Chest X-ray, PA view. Patient: 42 years old, sex F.
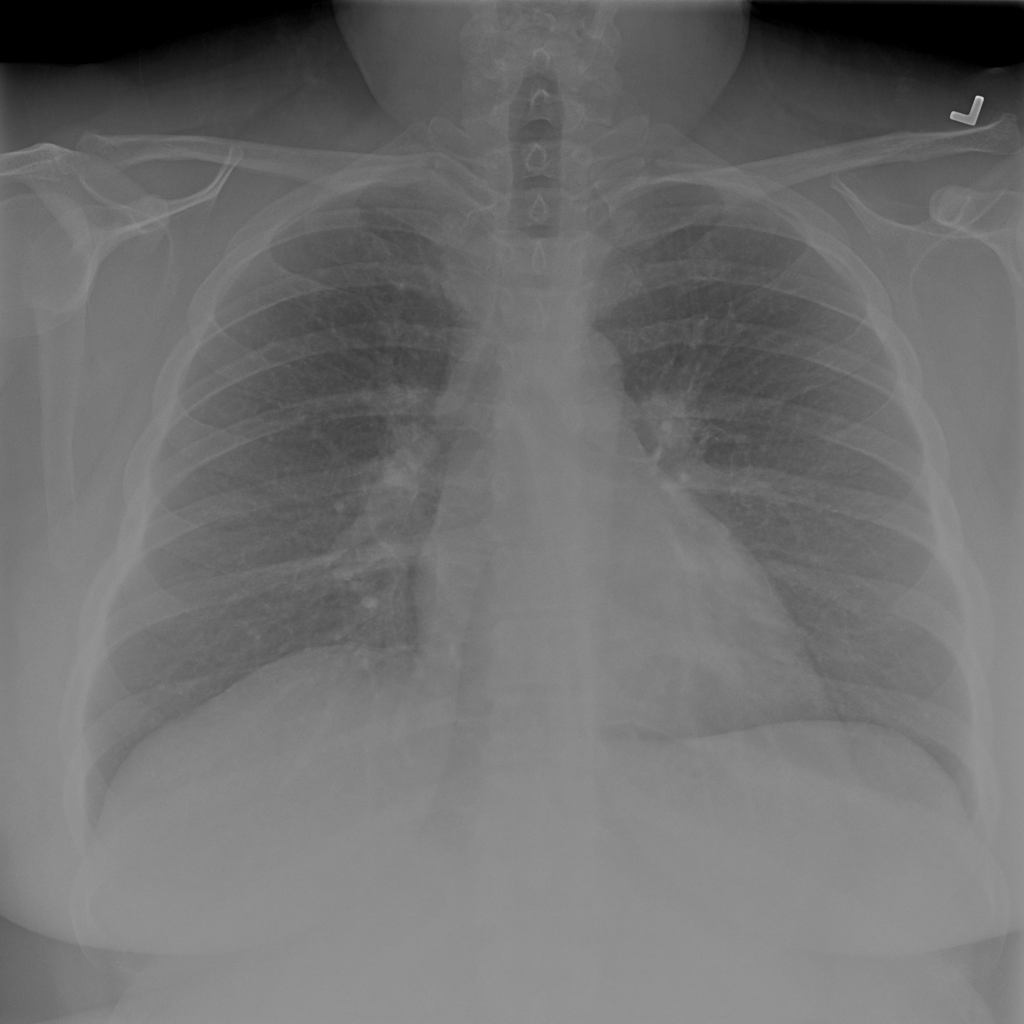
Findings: No Finding